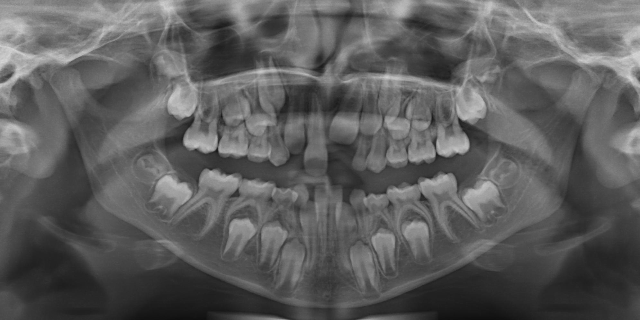
adult